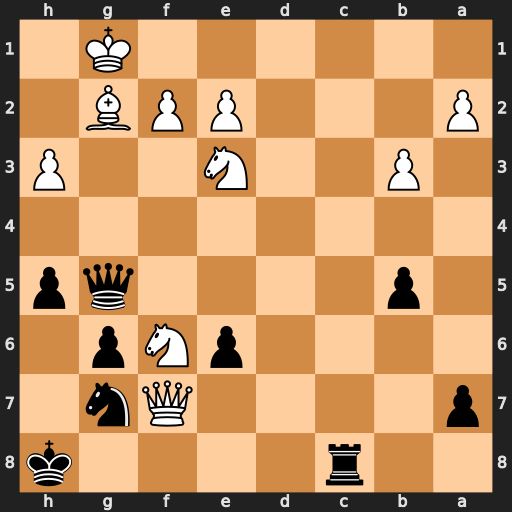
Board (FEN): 2r4k/p4Qn1/4pNp1/1p4qp/8/1P2N2P/P3PPB1/6K1
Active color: b
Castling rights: -
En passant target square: -
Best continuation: Rc1+ Nf1 Rxf1+ Kxf1 Qc1#